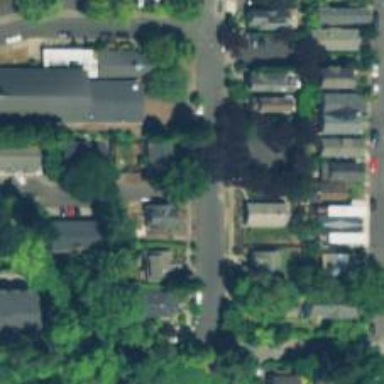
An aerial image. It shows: Residential road with sidewalk on the left side.